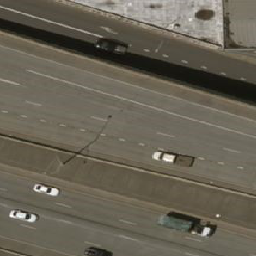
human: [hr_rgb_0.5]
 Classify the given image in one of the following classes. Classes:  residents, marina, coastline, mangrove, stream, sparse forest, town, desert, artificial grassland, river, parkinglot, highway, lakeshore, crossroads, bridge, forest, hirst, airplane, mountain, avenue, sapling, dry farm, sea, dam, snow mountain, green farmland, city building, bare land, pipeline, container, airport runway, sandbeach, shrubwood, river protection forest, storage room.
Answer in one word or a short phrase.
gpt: highway